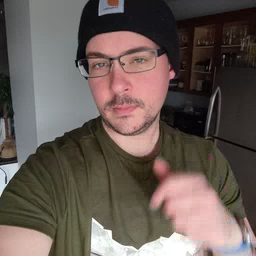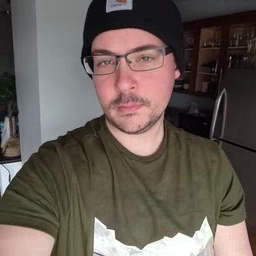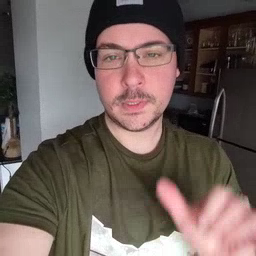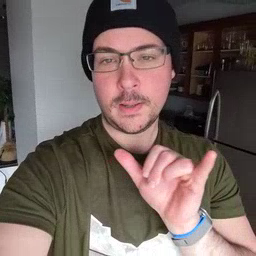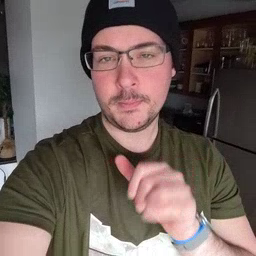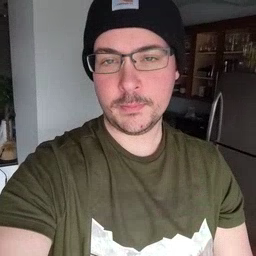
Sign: same